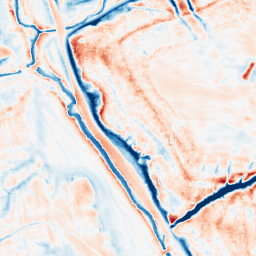
Category: trend_removal
Decomposition family: local_polynomial
Decomposition parameters: window_size: 21
degree: 2
Upsampling method: sinc_blackman
Upsampling parameters: scale: 4
kernel_size: 8
Upsampling scale: 4